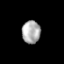
Tissue: prostate
Cell type: T cells
Senescence score: 0.3617
Nuclear area (px): 412
Mean DAPI intensity: 173.024